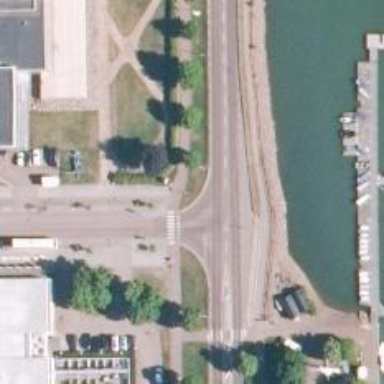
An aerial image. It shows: Asphalt cycleway with crossing.